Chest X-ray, PA view. Patient: 38 years old, sex M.
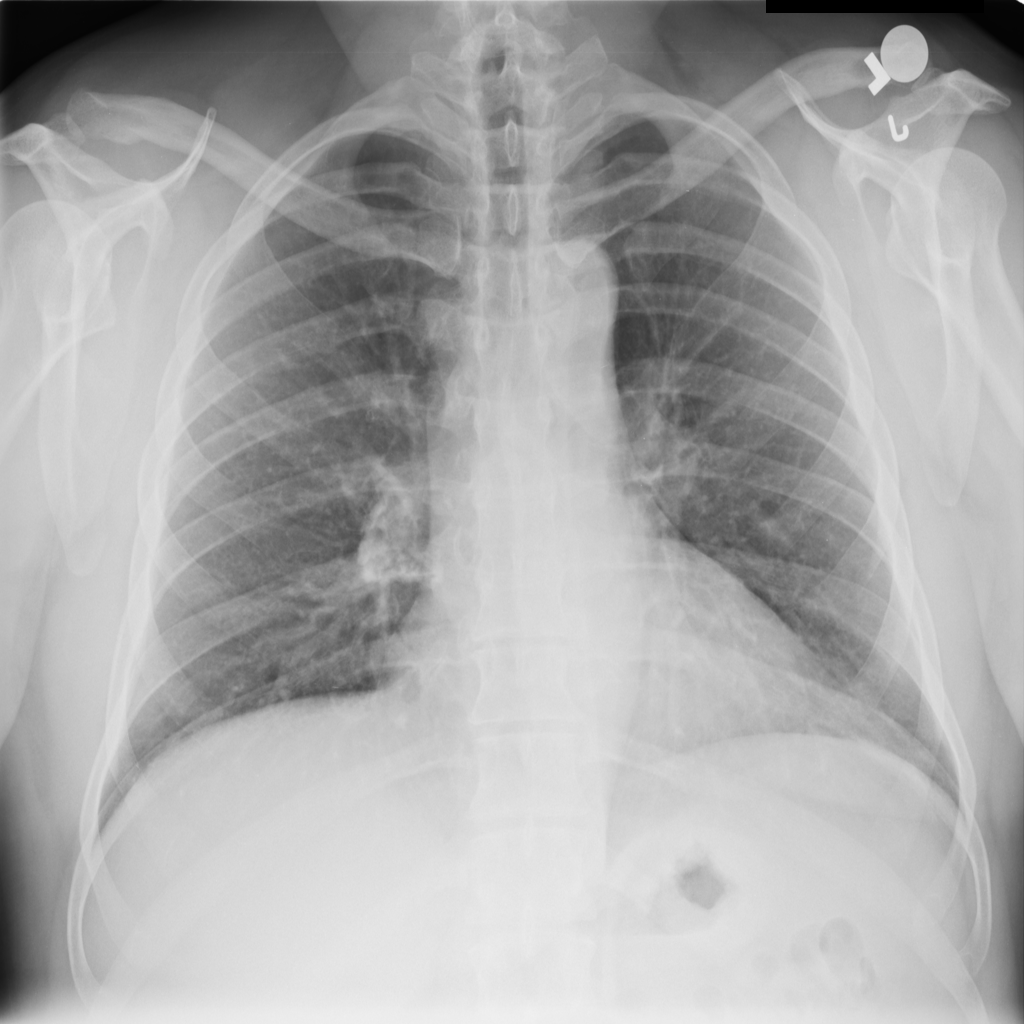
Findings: No Finding